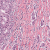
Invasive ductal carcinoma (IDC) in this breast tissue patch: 1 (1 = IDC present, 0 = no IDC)